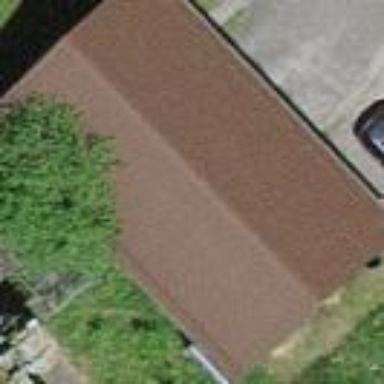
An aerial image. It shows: Garage.